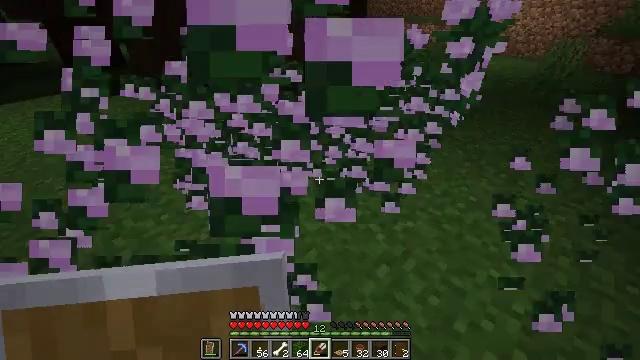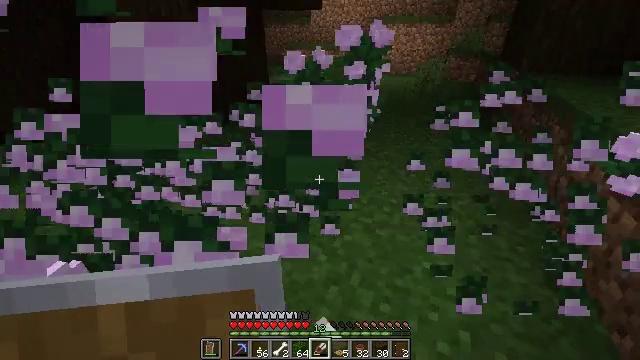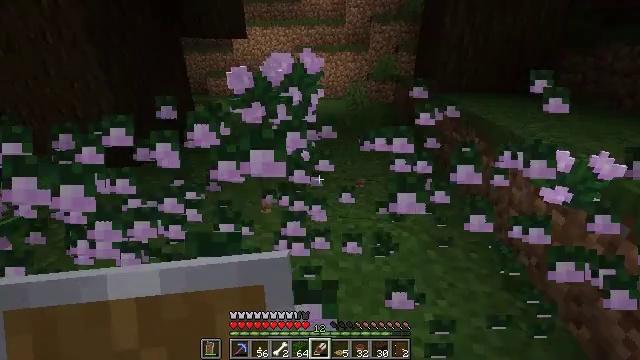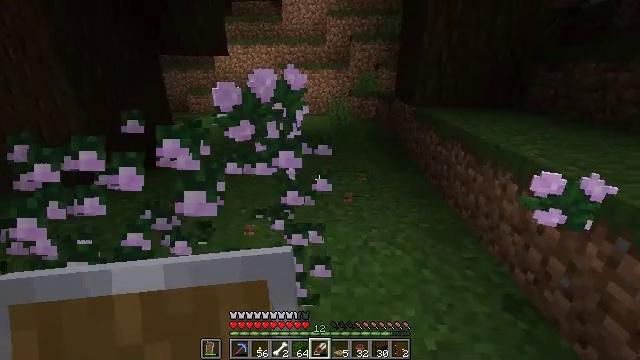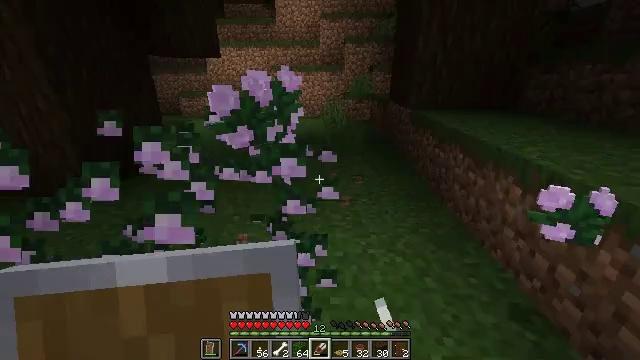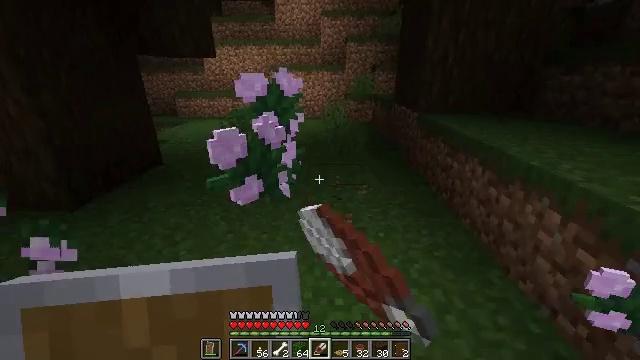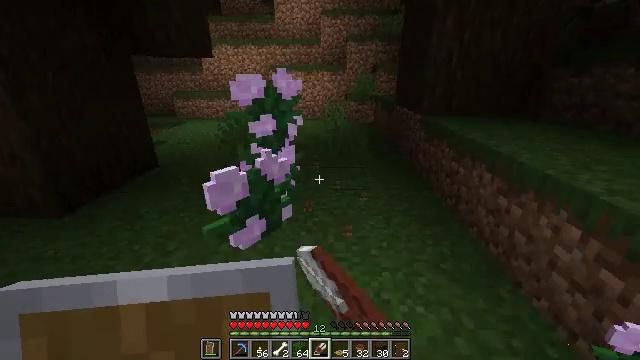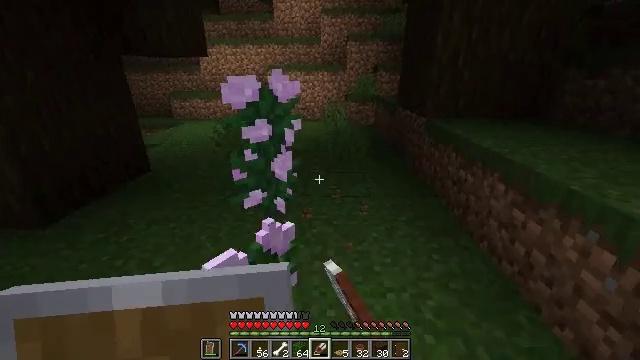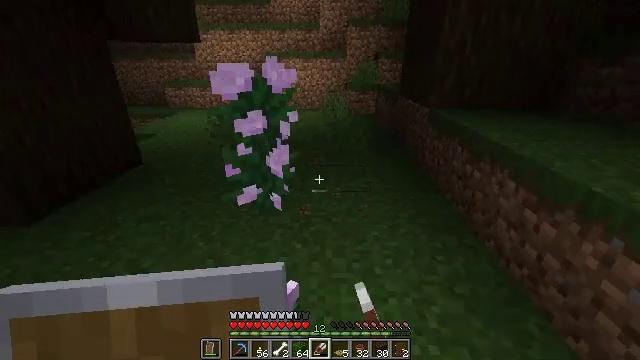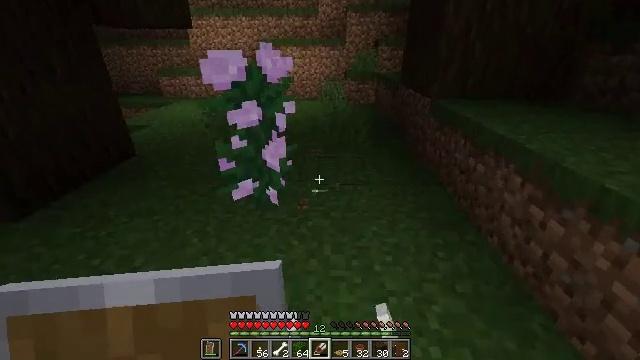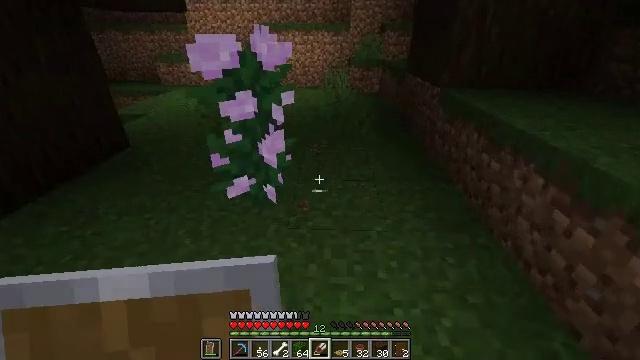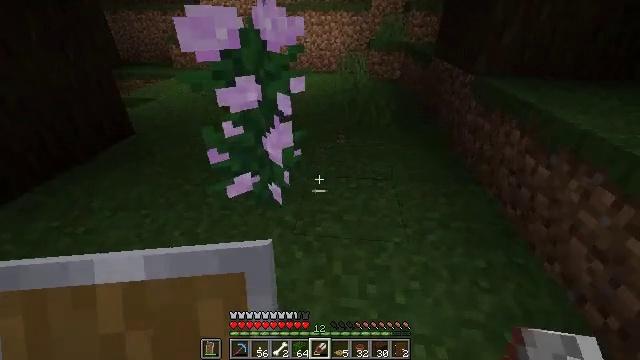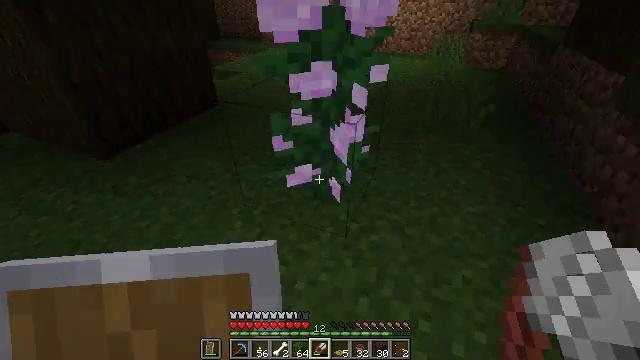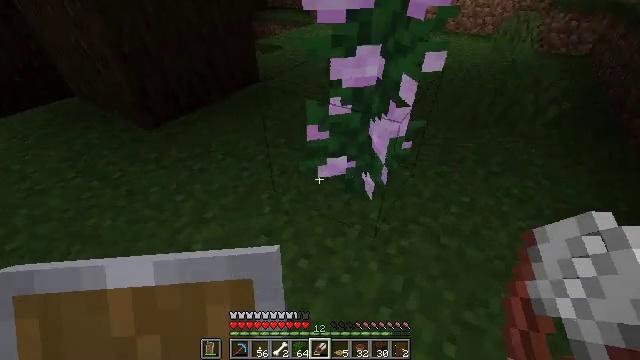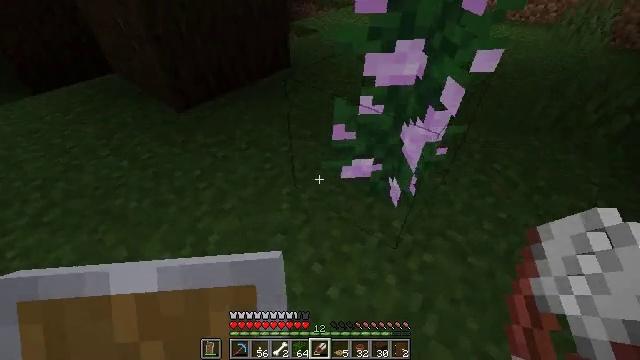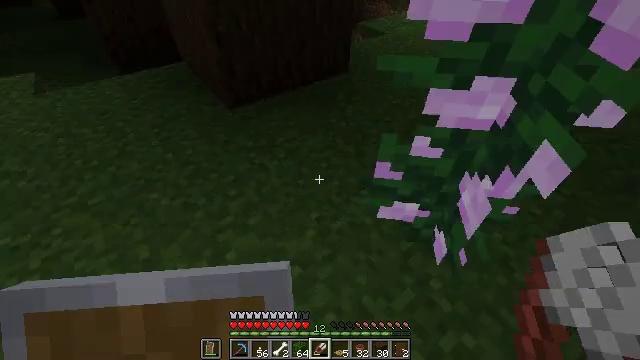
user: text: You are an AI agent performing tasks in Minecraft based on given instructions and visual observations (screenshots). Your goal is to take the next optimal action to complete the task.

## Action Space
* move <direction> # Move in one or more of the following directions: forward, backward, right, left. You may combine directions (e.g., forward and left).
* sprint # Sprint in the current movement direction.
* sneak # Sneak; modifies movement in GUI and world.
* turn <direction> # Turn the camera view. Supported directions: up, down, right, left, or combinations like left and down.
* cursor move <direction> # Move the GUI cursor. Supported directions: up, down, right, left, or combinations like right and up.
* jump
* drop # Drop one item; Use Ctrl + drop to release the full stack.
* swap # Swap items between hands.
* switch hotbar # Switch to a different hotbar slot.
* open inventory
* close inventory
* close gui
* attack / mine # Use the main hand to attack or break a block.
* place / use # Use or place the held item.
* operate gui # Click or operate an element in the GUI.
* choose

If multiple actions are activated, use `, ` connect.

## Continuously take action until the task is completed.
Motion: motion action
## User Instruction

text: Break the red mushroom block.
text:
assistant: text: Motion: move forward, turn right and up, attack / mine
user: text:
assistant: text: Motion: move forward, turn right and up, attack / mine
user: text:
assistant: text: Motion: move forward, turn right and up, attack / mine
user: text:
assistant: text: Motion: move forward, turn right, attack / mine
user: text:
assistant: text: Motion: move forward, attack / mine
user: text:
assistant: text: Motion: move forward, attack / mine
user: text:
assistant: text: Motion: move forward, attack / mine
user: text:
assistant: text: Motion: move forward, turn down
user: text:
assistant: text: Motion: move forward, turn down
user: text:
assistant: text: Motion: move forward, turn down
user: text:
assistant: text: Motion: move forward, turn left and down
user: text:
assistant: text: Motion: move forward, turn left and down
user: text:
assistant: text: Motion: move forward, turn left and down
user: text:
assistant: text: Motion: move forward, turn left and down
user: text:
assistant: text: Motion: move forward and move right, turn left
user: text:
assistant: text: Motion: move forward and move right, turn left
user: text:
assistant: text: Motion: move right, turn left and up
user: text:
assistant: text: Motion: move right, turn left and up
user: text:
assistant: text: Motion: move right, turn left and up
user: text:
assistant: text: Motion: move back and move right, turn left and up
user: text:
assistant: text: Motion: no_op
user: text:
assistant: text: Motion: move forward
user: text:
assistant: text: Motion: move forward
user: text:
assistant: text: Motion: move forward, open inventory
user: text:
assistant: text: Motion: open inventory
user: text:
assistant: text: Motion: open inventory
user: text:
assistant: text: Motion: cursor move right and up
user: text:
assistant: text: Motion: cursor move right and up
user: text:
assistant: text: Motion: no_op
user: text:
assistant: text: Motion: no_op